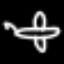
Label: airplane